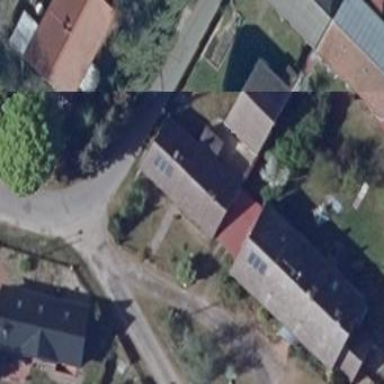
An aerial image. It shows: Detached building with gabled roof.